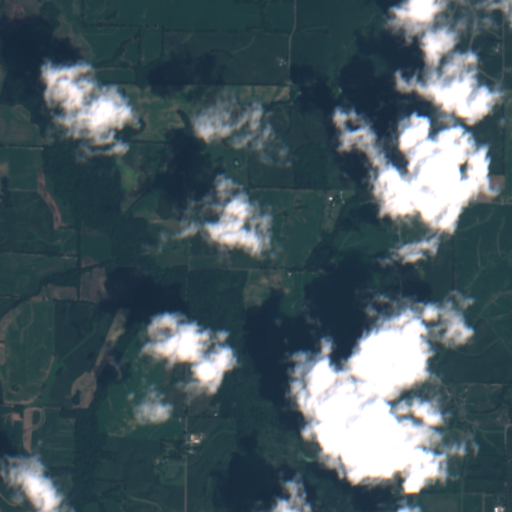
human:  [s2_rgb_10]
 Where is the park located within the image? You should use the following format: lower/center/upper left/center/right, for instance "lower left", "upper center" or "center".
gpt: The park is located in the upper right of the image.
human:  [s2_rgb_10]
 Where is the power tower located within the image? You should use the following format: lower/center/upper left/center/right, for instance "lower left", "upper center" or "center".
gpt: The power tower is located in the upper left of the image.
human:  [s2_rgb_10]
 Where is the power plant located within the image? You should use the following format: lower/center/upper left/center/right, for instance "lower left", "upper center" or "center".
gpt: There is no power plant in the image.